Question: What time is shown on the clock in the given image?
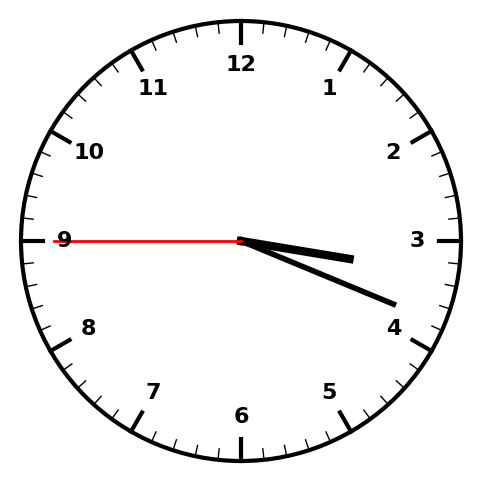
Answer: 03:18:45